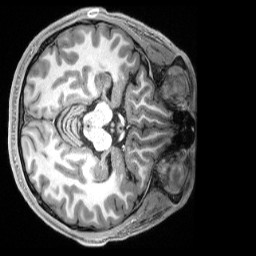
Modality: T1w
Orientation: axial
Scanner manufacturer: siemens
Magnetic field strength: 3 T
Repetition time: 2.5 s
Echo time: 0.00231 s